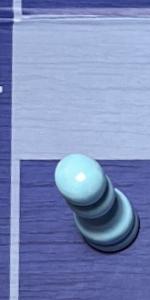
Label: Pawn_White